Question: I installed Visual Studio 2012 and migrated a project from Visual Studio 2010 with Entity Framework 4.3 and .Net Framework 4.0
Now I would like to reference Entity Framework 5.0 and .Net 4.5
BUT when I go to the Manage Nuget Package window and search for EntityFramework. It says that Entity Framework 5 is already installed (there is no 'Install' button and I have a green check). This is strange because when I take a look in my explorer window for this project and get the properties of the reference 'EntityFramework' I see that this is the version 4.4.0.0. I agree that the path is told to be 5.0 but what? I don't understand anymore which version is installed.

Any help please?
Thanks :)
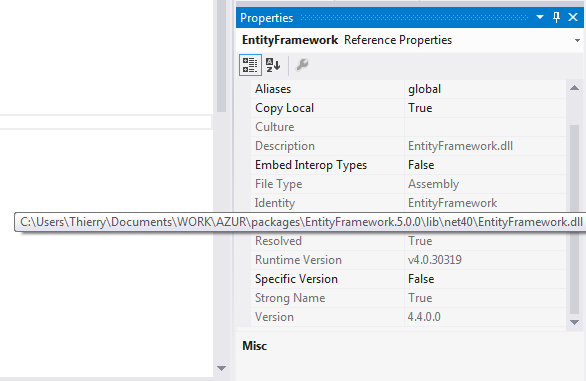
Answer: Remove EntityFramework package from your project, switch project to .NET 4.5 and add the package again. EF 4.4 and 5.0 represent "the same package" but the difference is the version of .NET they are targeting.